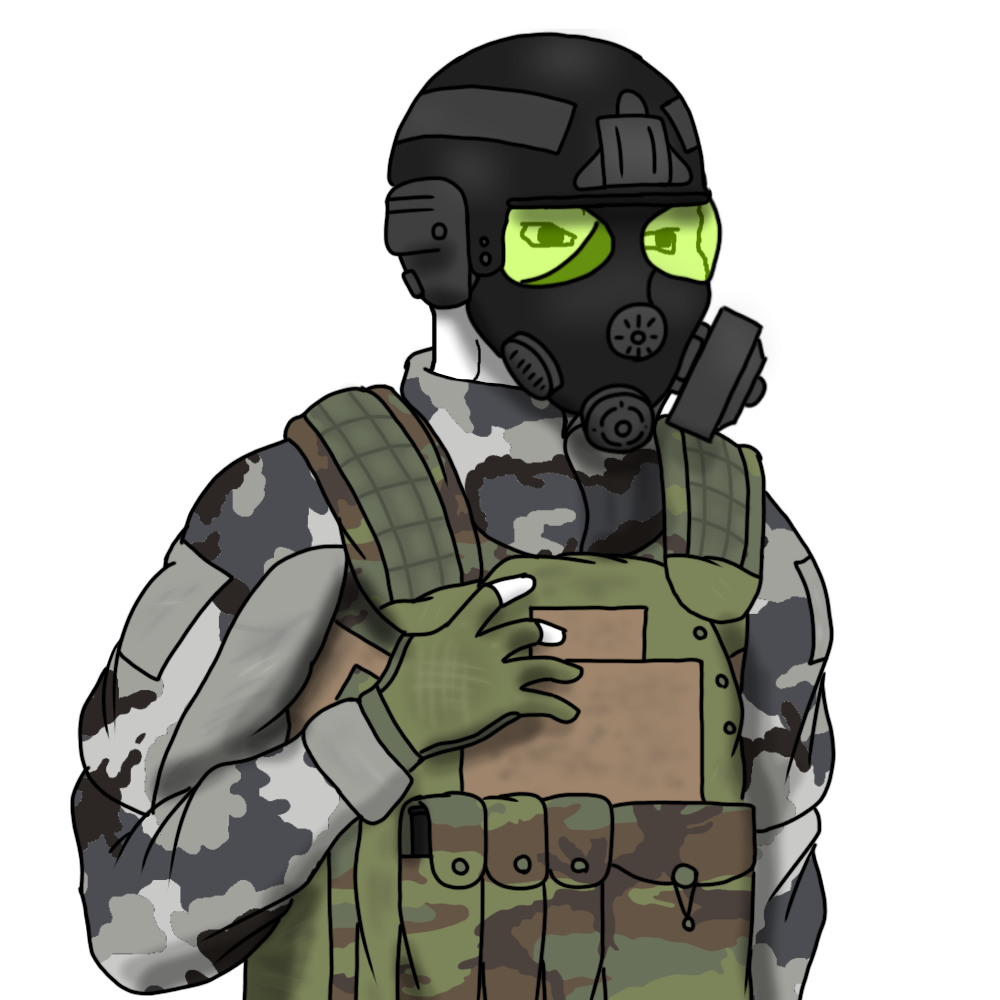
Label: 5_unsorted